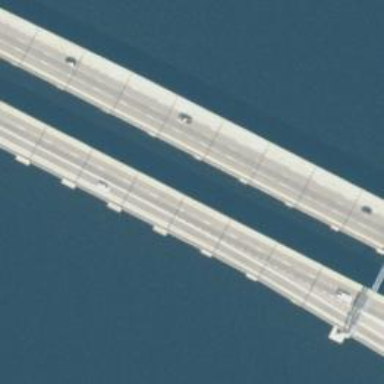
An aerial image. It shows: Beam bridge on motorway.